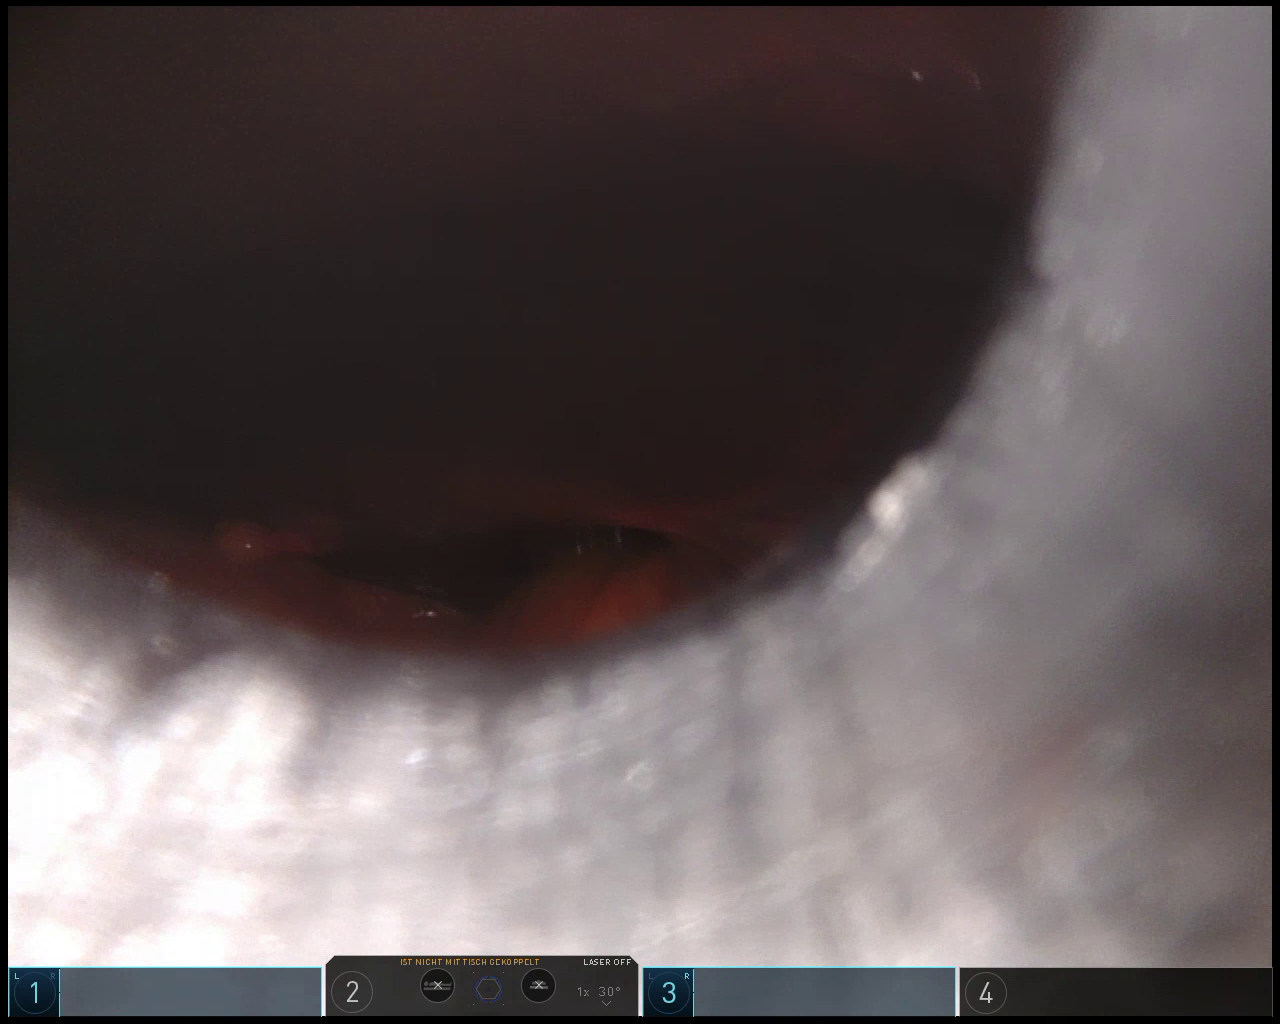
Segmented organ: liver
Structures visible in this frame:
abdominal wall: yes
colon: no
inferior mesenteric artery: no
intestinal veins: no
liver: yes
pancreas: no
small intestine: no
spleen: no
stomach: no
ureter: no
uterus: no
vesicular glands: no